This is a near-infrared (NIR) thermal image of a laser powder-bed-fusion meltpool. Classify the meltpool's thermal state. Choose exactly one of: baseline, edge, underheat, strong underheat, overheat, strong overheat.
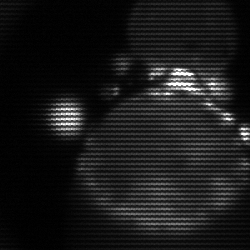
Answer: edge